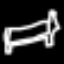
Label: bed